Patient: sex F, age 41
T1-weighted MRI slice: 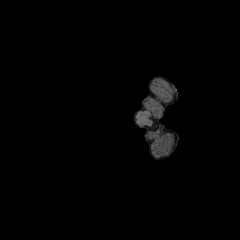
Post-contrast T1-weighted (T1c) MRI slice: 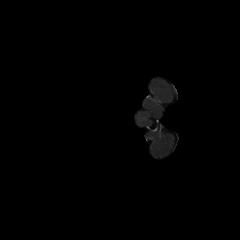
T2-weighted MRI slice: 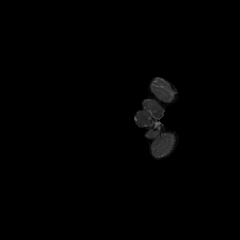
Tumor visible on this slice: no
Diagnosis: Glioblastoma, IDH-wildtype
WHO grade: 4